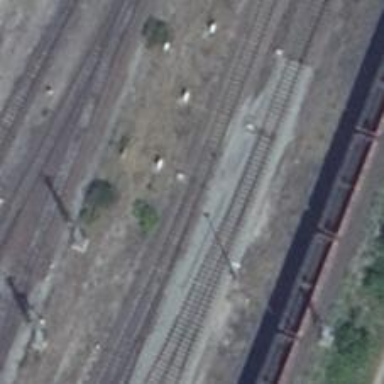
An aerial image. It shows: Railway switch.